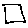
Label: square